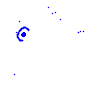
Particle: electron